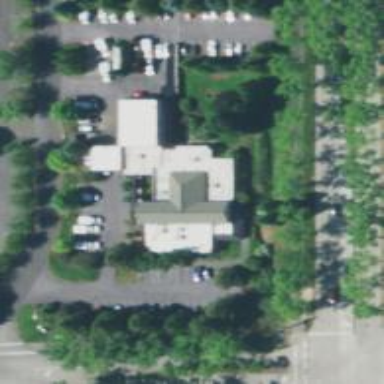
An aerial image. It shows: Ambulance station for emergencies.